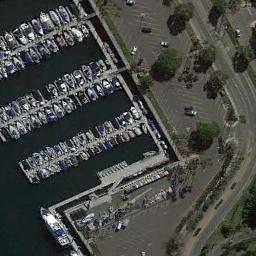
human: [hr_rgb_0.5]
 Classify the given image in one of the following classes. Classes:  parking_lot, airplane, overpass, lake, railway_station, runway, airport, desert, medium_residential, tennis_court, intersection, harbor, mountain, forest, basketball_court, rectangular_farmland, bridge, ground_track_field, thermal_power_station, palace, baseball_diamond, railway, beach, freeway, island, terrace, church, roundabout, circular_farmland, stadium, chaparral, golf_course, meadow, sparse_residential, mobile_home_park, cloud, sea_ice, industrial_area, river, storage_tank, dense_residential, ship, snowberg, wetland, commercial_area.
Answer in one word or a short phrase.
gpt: harbor